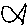
Label: fish